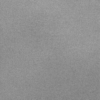
Label: dusty